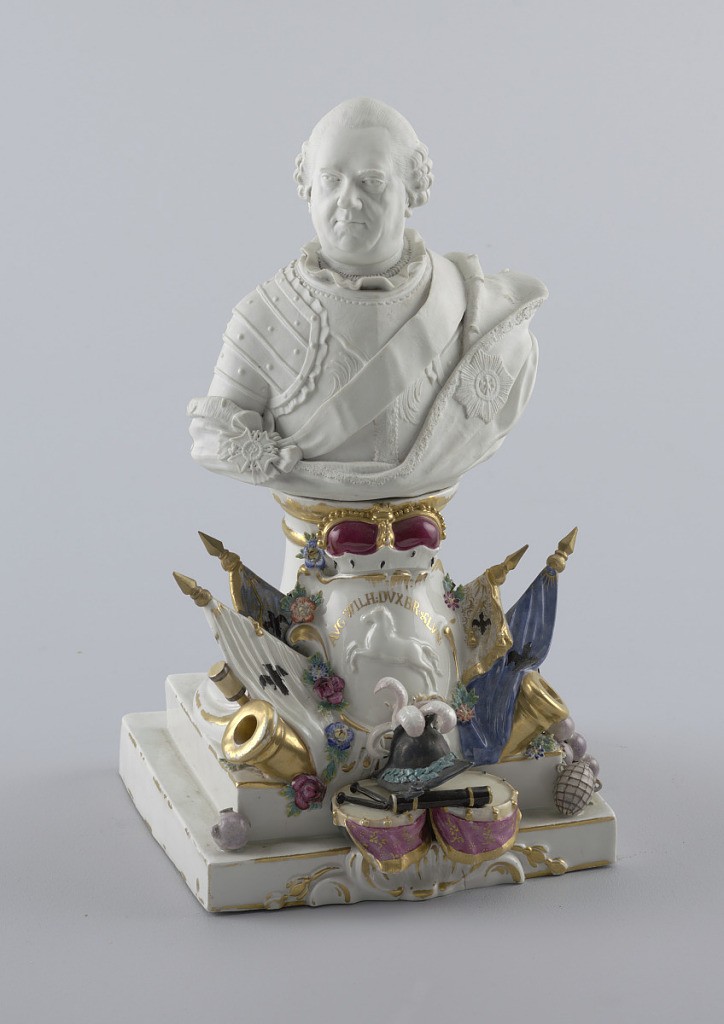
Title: Bust of August William, Duke of Brunswick-Bevern
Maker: Fürstenberg Porcelain Manufactory, German, established 1747
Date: ca. 1771
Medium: biscuit, hard paste porcelain, vitreous enamel, gold
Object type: bust
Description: Bisque bust of Herzog August Wilhelm von Braunschwig-Bevern. On the plinth, a crowned shield with a horse, surrounded by flags and military trophies.